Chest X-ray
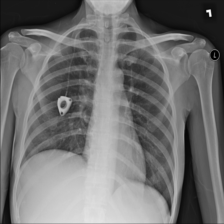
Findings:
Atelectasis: negative
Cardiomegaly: negative
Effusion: negative
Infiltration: negative
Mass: negative
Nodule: negative
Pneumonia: negative
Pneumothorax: negative
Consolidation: negative
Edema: negative
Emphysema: negative
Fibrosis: negative
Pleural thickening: negative
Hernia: negative